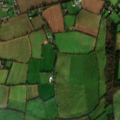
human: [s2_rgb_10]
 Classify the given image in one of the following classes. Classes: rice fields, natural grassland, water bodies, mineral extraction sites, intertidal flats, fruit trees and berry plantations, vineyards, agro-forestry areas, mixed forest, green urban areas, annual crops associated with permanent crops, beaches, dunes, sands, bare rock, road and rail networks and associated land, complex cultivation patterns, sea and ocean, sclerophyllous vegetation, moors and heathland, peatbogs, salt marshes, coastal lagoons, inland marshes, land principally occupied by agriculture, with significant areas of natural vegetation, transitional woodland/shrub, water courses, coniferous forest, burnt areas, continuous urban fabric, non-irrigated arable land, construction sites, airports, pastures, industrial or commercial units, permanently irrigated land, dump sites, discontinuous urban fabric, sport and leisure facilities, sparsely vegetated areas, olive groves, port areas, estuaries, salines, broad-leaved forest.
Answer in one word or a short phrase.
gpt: non-irrigated arable land, pastures